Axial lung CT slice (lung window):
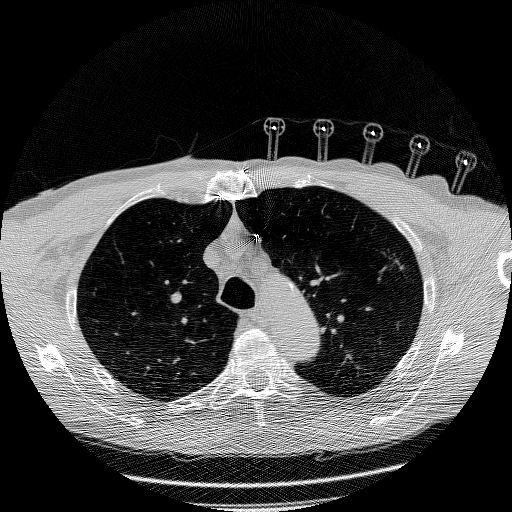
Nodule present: no